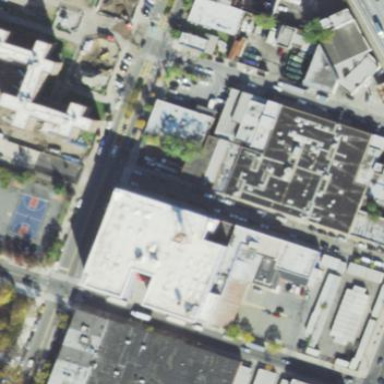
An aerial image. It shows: Storage rental shop located in building.